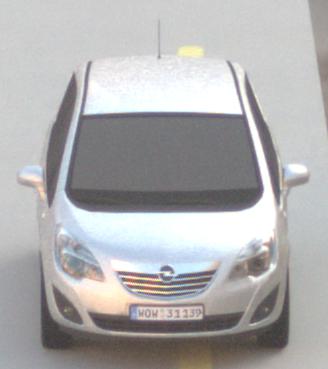
Make: Opel
Model: Meriva 1.4
Detailed model: Meriva (B)
Model produced from: 2010/05
Model produced until: 2013/11
Doors: 5
Color: white
Road condition: dry road
Daytime: sunrise or sunset
Contrast: low contrast